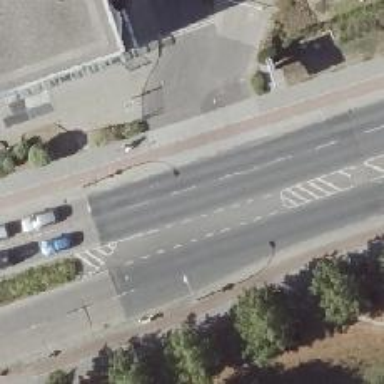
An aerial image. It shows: Secondary road with asphalt surface and lane markings.